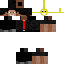
A male human skin with dark skin, wearing brown long hair dressed in a black hoodie and black pants, featuring a closed mouth.